Question: I have two warnings for my project in xcode, both don't stop the app running but I want to make sure I build without any warnings.
I recently removed Flurry from my app, and libsimulate and I can't get these messages to stop appearing despite spending many hours searching for answers on StackOverflow and Google.
I know it must be a simple problem to solve. Here is an image to help you understand:

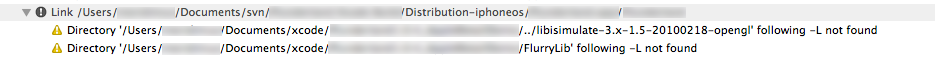
Answer: In the project or target build settings, search for 'libsimulate'. It's being passed as an argument to '-L' somewhere in there, likely by Library Search Paths; edit it out. Then do the same for FlurryLib.